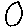
Label: circle